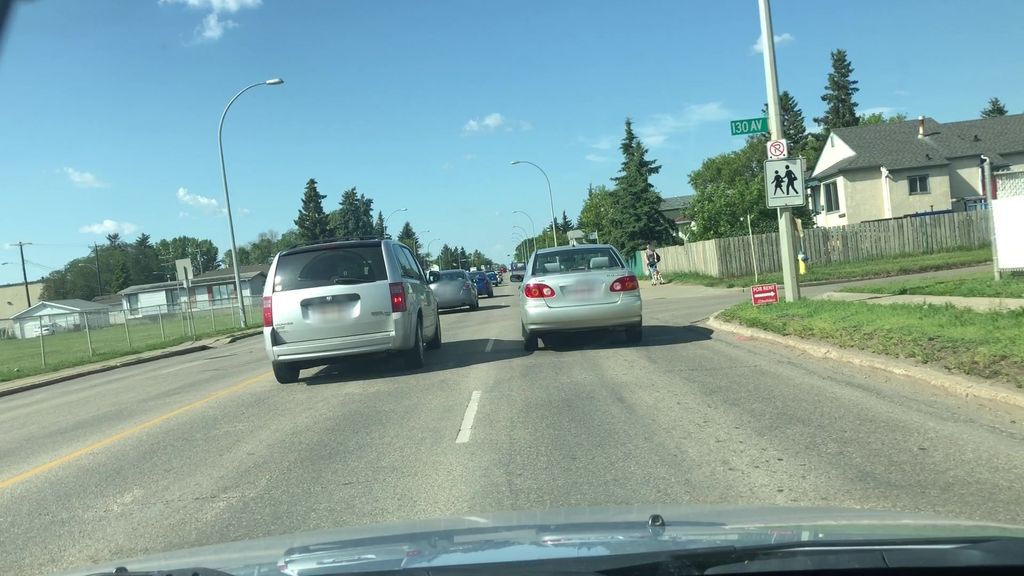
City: edmonton